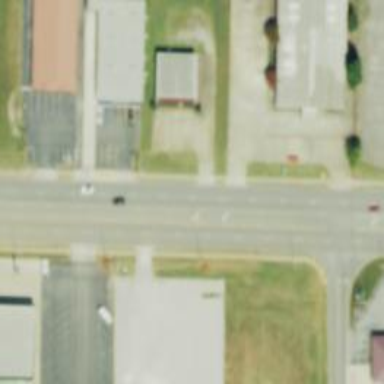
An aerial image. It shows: Secondary road with asphalt surface.